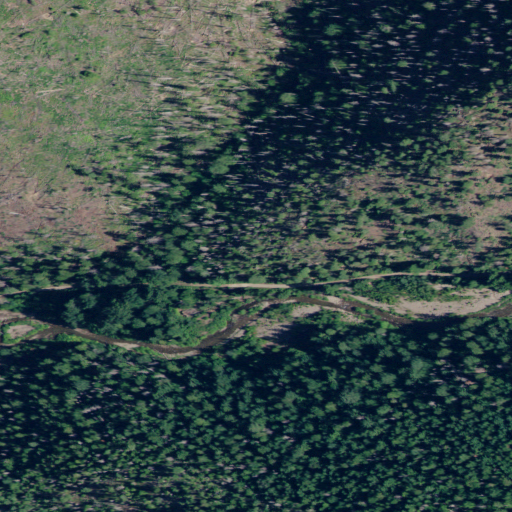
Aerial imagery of valley in Idaho named Pennsylvania Gulch containing evergreen forest, shrub, grassland, and barren land